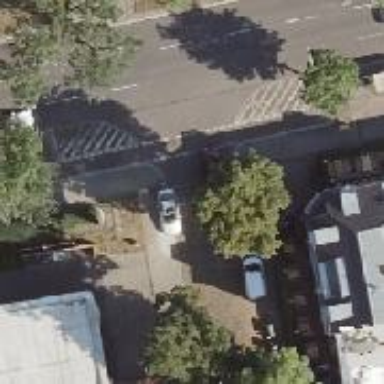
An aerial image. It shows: Parallel parking lane on residential road with sidewalks on both sides.